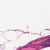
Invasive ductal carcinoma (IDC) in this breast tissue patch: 0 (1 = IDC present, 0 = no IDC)